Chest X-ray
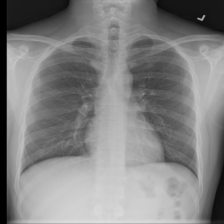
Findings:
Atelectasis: negative
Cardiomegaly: negative
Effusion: negative
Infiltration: negative
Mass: positive
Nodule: negative
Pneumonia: negative
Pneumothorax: negative
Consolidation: negative
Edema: negative
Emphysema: negative
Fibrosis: negative
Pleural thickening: negative
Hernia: negative